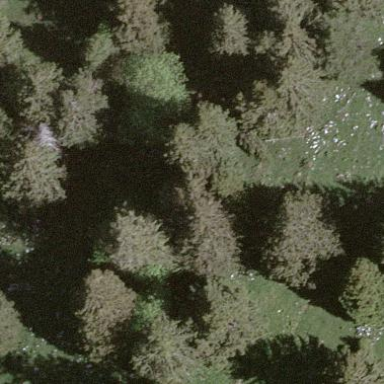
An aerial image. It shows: Forest dominated by needle-leaved trees.